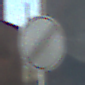
Verkehrszeichen: EndeSaemtlicherBegrenzungen
Umgebung: Outdoor, Suburban
Tageszeit: MorningAfternoon
Wetter: Clear
Licht: Natural
Jahreszeit: NotSpecified
Kontrast: HighContrast